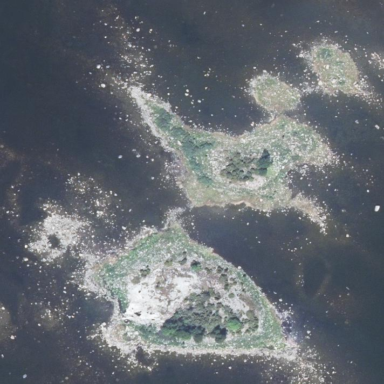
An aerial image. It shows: Island with natural coastline.